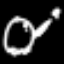
Label: frog